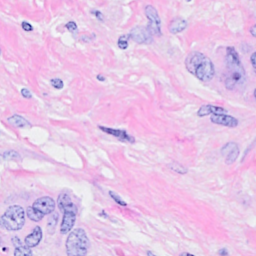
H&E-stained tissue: Breast